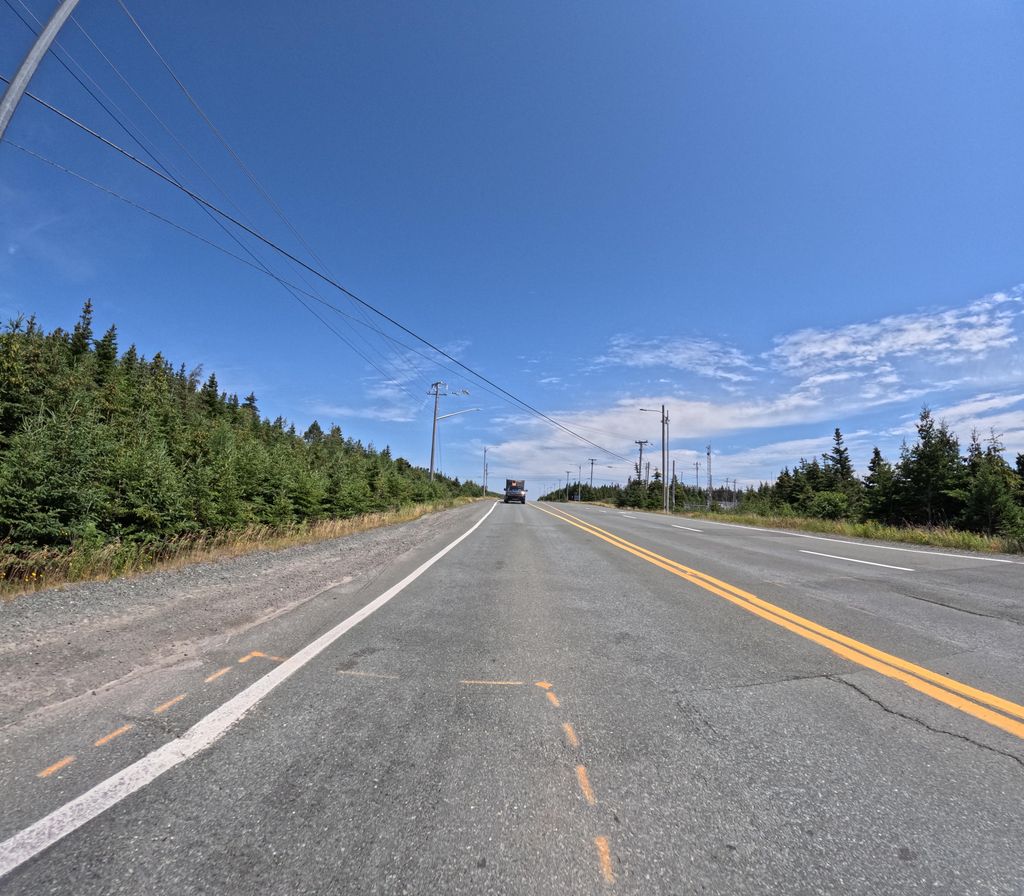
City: st_johns